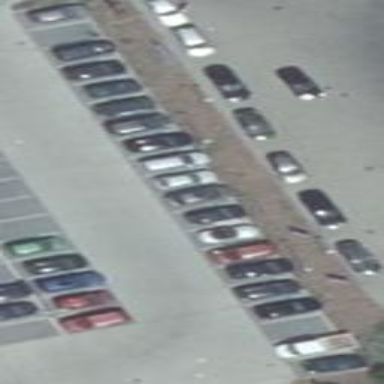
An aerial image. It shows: Parking space with paving stones surface. It is normal parking space.